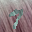
Label: 7